Interaction volume radius: 5 \u00c5
Interaction volume height: 10 \u00c5
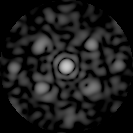
Disorder parameter: 0.5565